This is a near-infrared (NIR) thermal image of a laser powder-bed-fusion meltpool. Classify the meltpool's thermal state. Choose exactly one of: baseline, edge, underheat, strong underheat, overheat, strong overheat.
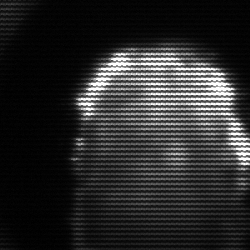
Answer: baseline